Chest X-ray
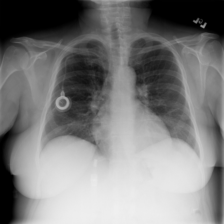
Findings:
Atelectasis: positive
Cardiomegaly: negative
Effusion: negative
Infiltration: negative
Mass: negative
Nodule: negative
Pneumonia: negative
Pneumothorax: negative
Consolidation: negative
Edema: negative
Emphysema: negative
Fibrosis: negative
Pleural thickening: negative
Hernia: negative